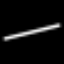
Label: line